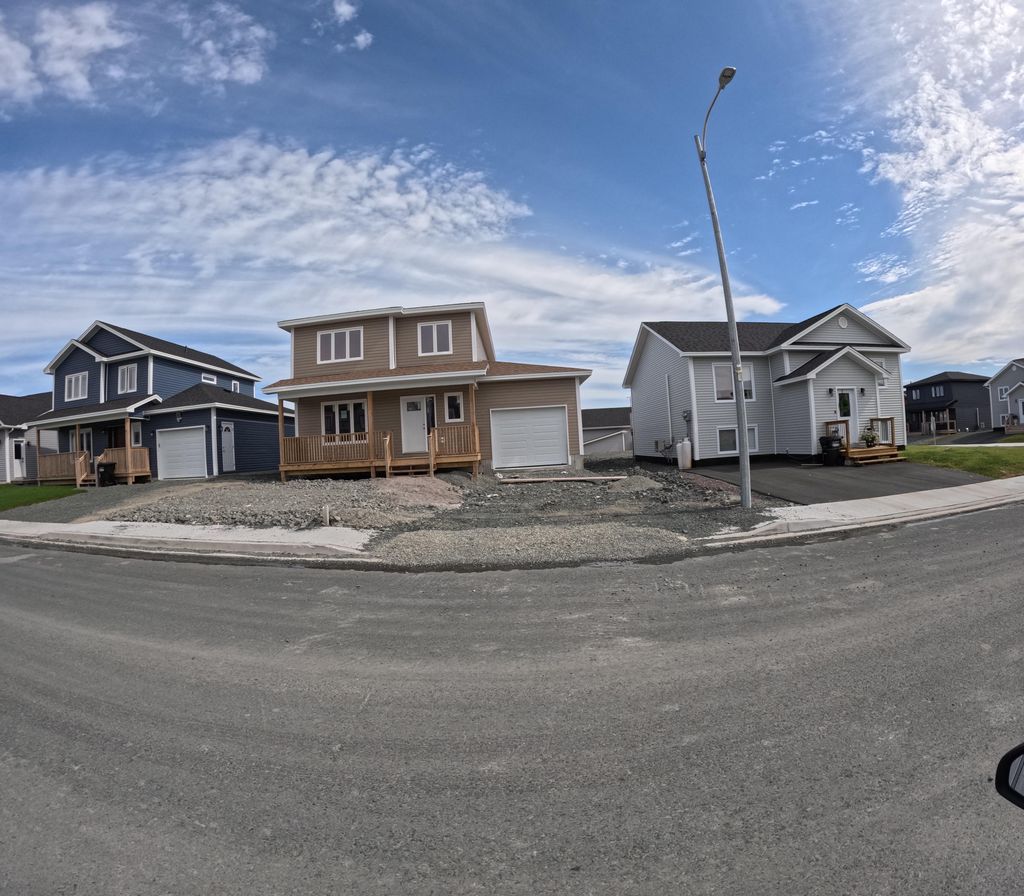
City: st_johns